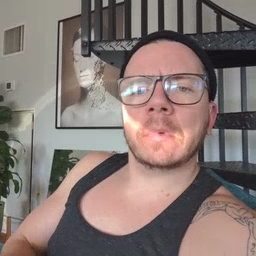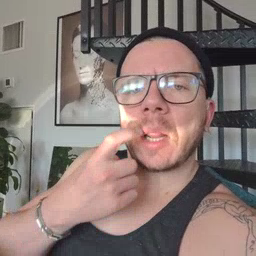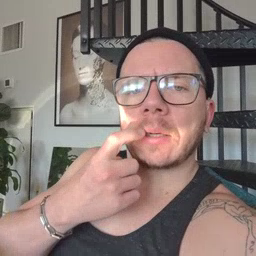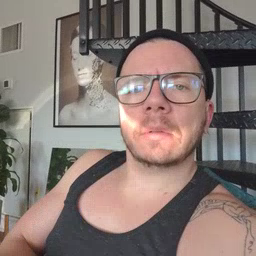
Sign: glasswindow